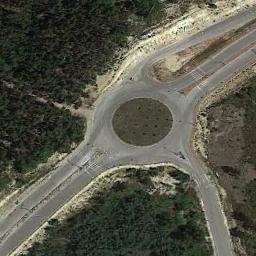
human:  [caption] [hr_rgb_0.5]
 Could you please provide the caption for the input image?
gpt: The roundabout with some exits and entrances is in the forest and a lawn is in the middle of the roundabout .

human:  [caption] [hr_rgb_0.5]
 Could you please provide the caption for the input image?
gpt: There are some independent trees and a large forest around the crossroads .

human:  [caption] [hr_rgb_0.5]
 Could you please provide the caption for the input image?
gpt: The roundabout is on the bare land next to trees .

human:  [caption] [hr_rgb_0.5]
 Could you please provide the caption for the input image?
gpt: There are many trees around the roundabout .

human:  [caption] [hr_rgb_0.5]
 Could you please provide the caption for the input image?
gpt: There are many green trees beside the roundabout .